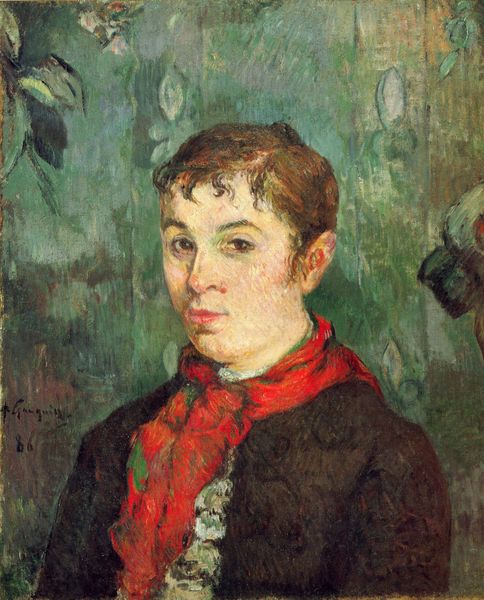
Titel: Die Wirtstochter
Künstler: Paul Gauguin
Standort: Saint-Germain-en-Laye
Institution: Musée du Prieuré
Schlagwörter: baum, blau, blätter, dunkel, gemälde, kopf, laub, mann, weiß, grün, impressionismus, mädchen, blumen, braun, degas, frau, frisur, haar, hintergrund, kleid, mund, nase, ohr, schwarz, stirn, blick, blüten, rot, schal, tuch, malerei, muster, ornament, schleife, anzug, hemd, jacke, jung, wand, augen, bluse, gesicht, kleidung, knoten, spitze, ärmel, bildnis, hals, herr, portrait, porträt, öl, natur, haare, halbfigur, mantel, blatt, pflanze, pflanzen, augenbrauen, brustbild, kinn, lippen, locke, locken, ohren, schulter, schultern, wald, garten, lächeln, schrift, wangen, man, modern, ernst, brauen, halstuch, floral, junge, rüschen, augenbraue, gauguin, knabe, unterschrift, bekleidung, lustig, jüngling, selbstportrait, junger mann, halbprofil, androgyn, männlich, doppelkinn, paul cezanne, lilien, strähnen, warze, rücke, protrait, corinth?, schmunzeln, augenbraunen, haltuch, grüner hintergrund, großes ohr, 1886, tuch  blumen hiintergrund, grün frau kurz rot, 86, #mann, dreiiertel, #schal